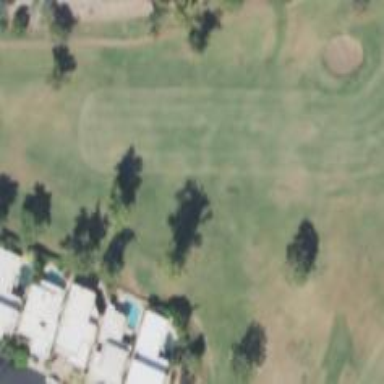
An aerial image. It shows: View of golf hole.